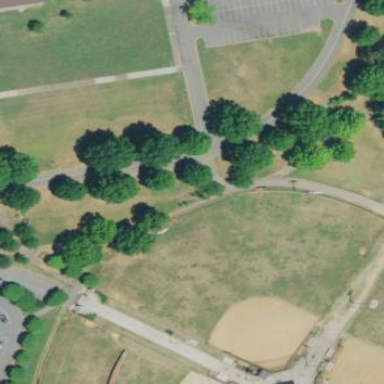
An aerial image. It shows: Softball pitch for leisure sports.